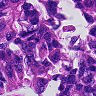
Metastatic tissue present: yes